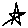
Label: star